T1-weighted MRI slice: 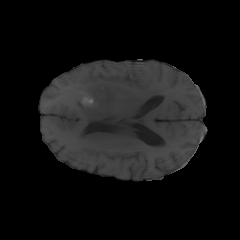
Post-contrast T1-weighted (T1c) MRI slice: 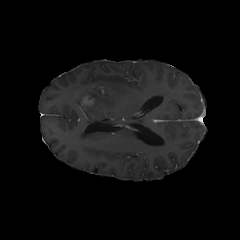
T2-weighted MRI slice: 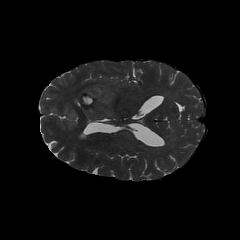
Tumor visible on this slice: yes